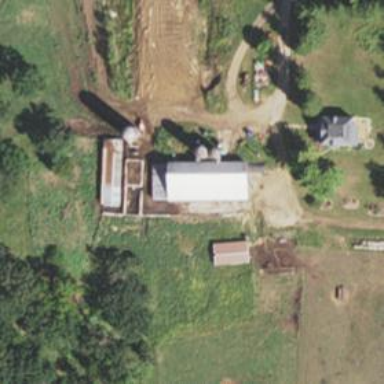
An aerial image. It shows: Silo.